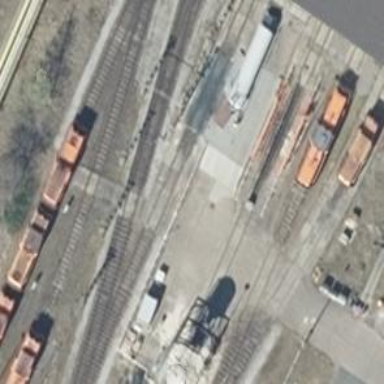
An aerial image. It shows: Railway yard in service.